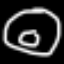
Label: donut